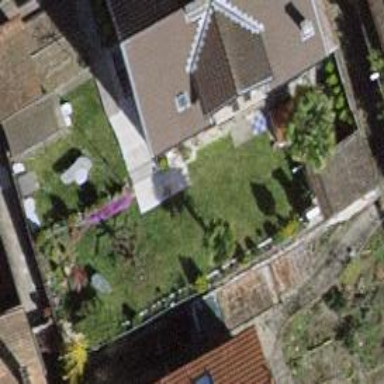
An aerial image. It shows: Garden that is leisure land.